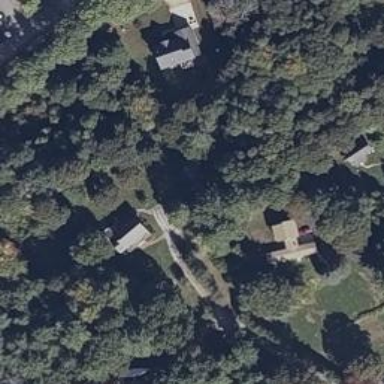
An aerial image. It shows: Driveway leading to service road.